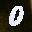
Label: 0